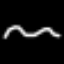
Label: squiggle